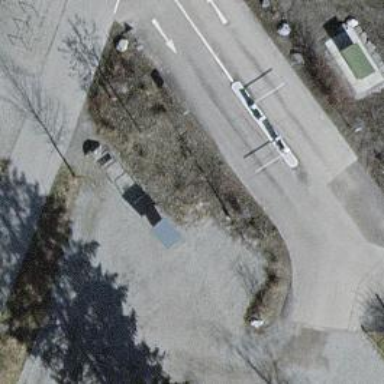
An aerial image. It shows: Bicycle parking area with stands available.